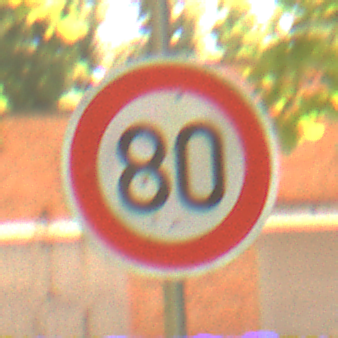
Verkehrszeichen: Geschwindigkeit80
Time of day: Midday
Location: Outdoor (Nature)
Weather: PartlyCloudy
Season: NotSpecified
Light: Natural